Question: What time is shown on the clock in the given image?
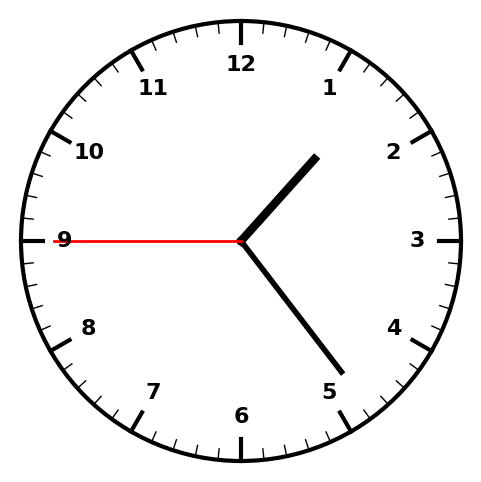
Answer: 01:23:45